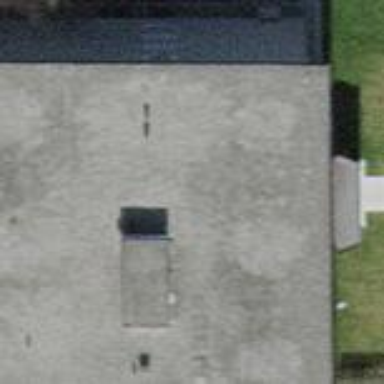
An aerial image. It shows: Flat-roofed apartment building.